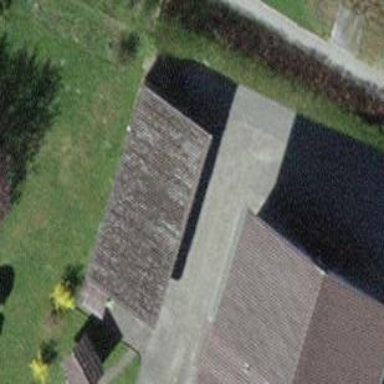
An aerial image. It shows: View of roof of building.